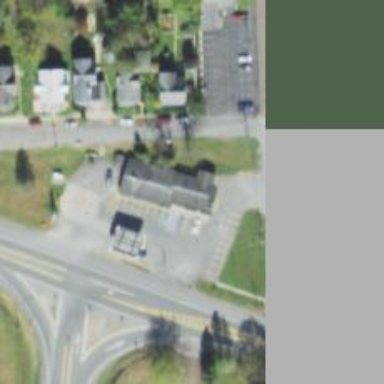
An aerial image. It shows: Post office.